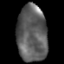
Tissue: lung
Cell type: Smooth muscle cells
Senescence score: 0.1744
Nuclear area (px): 1676
Mean DAPI intensity: 93.842